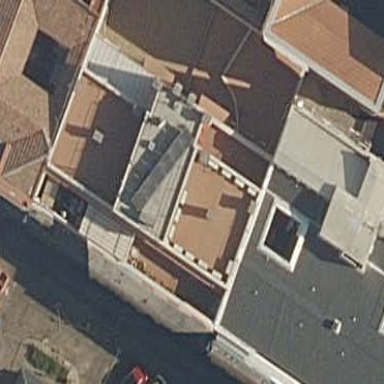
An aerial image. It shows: Building.